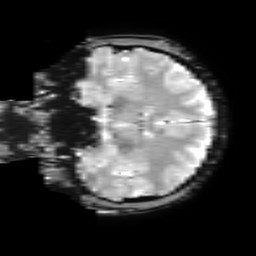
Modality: T2starw
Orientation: coronal
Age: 31
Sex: male
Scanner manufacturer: ge
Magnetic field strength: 3 T
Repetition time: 0.65 s
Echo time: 0.02 s